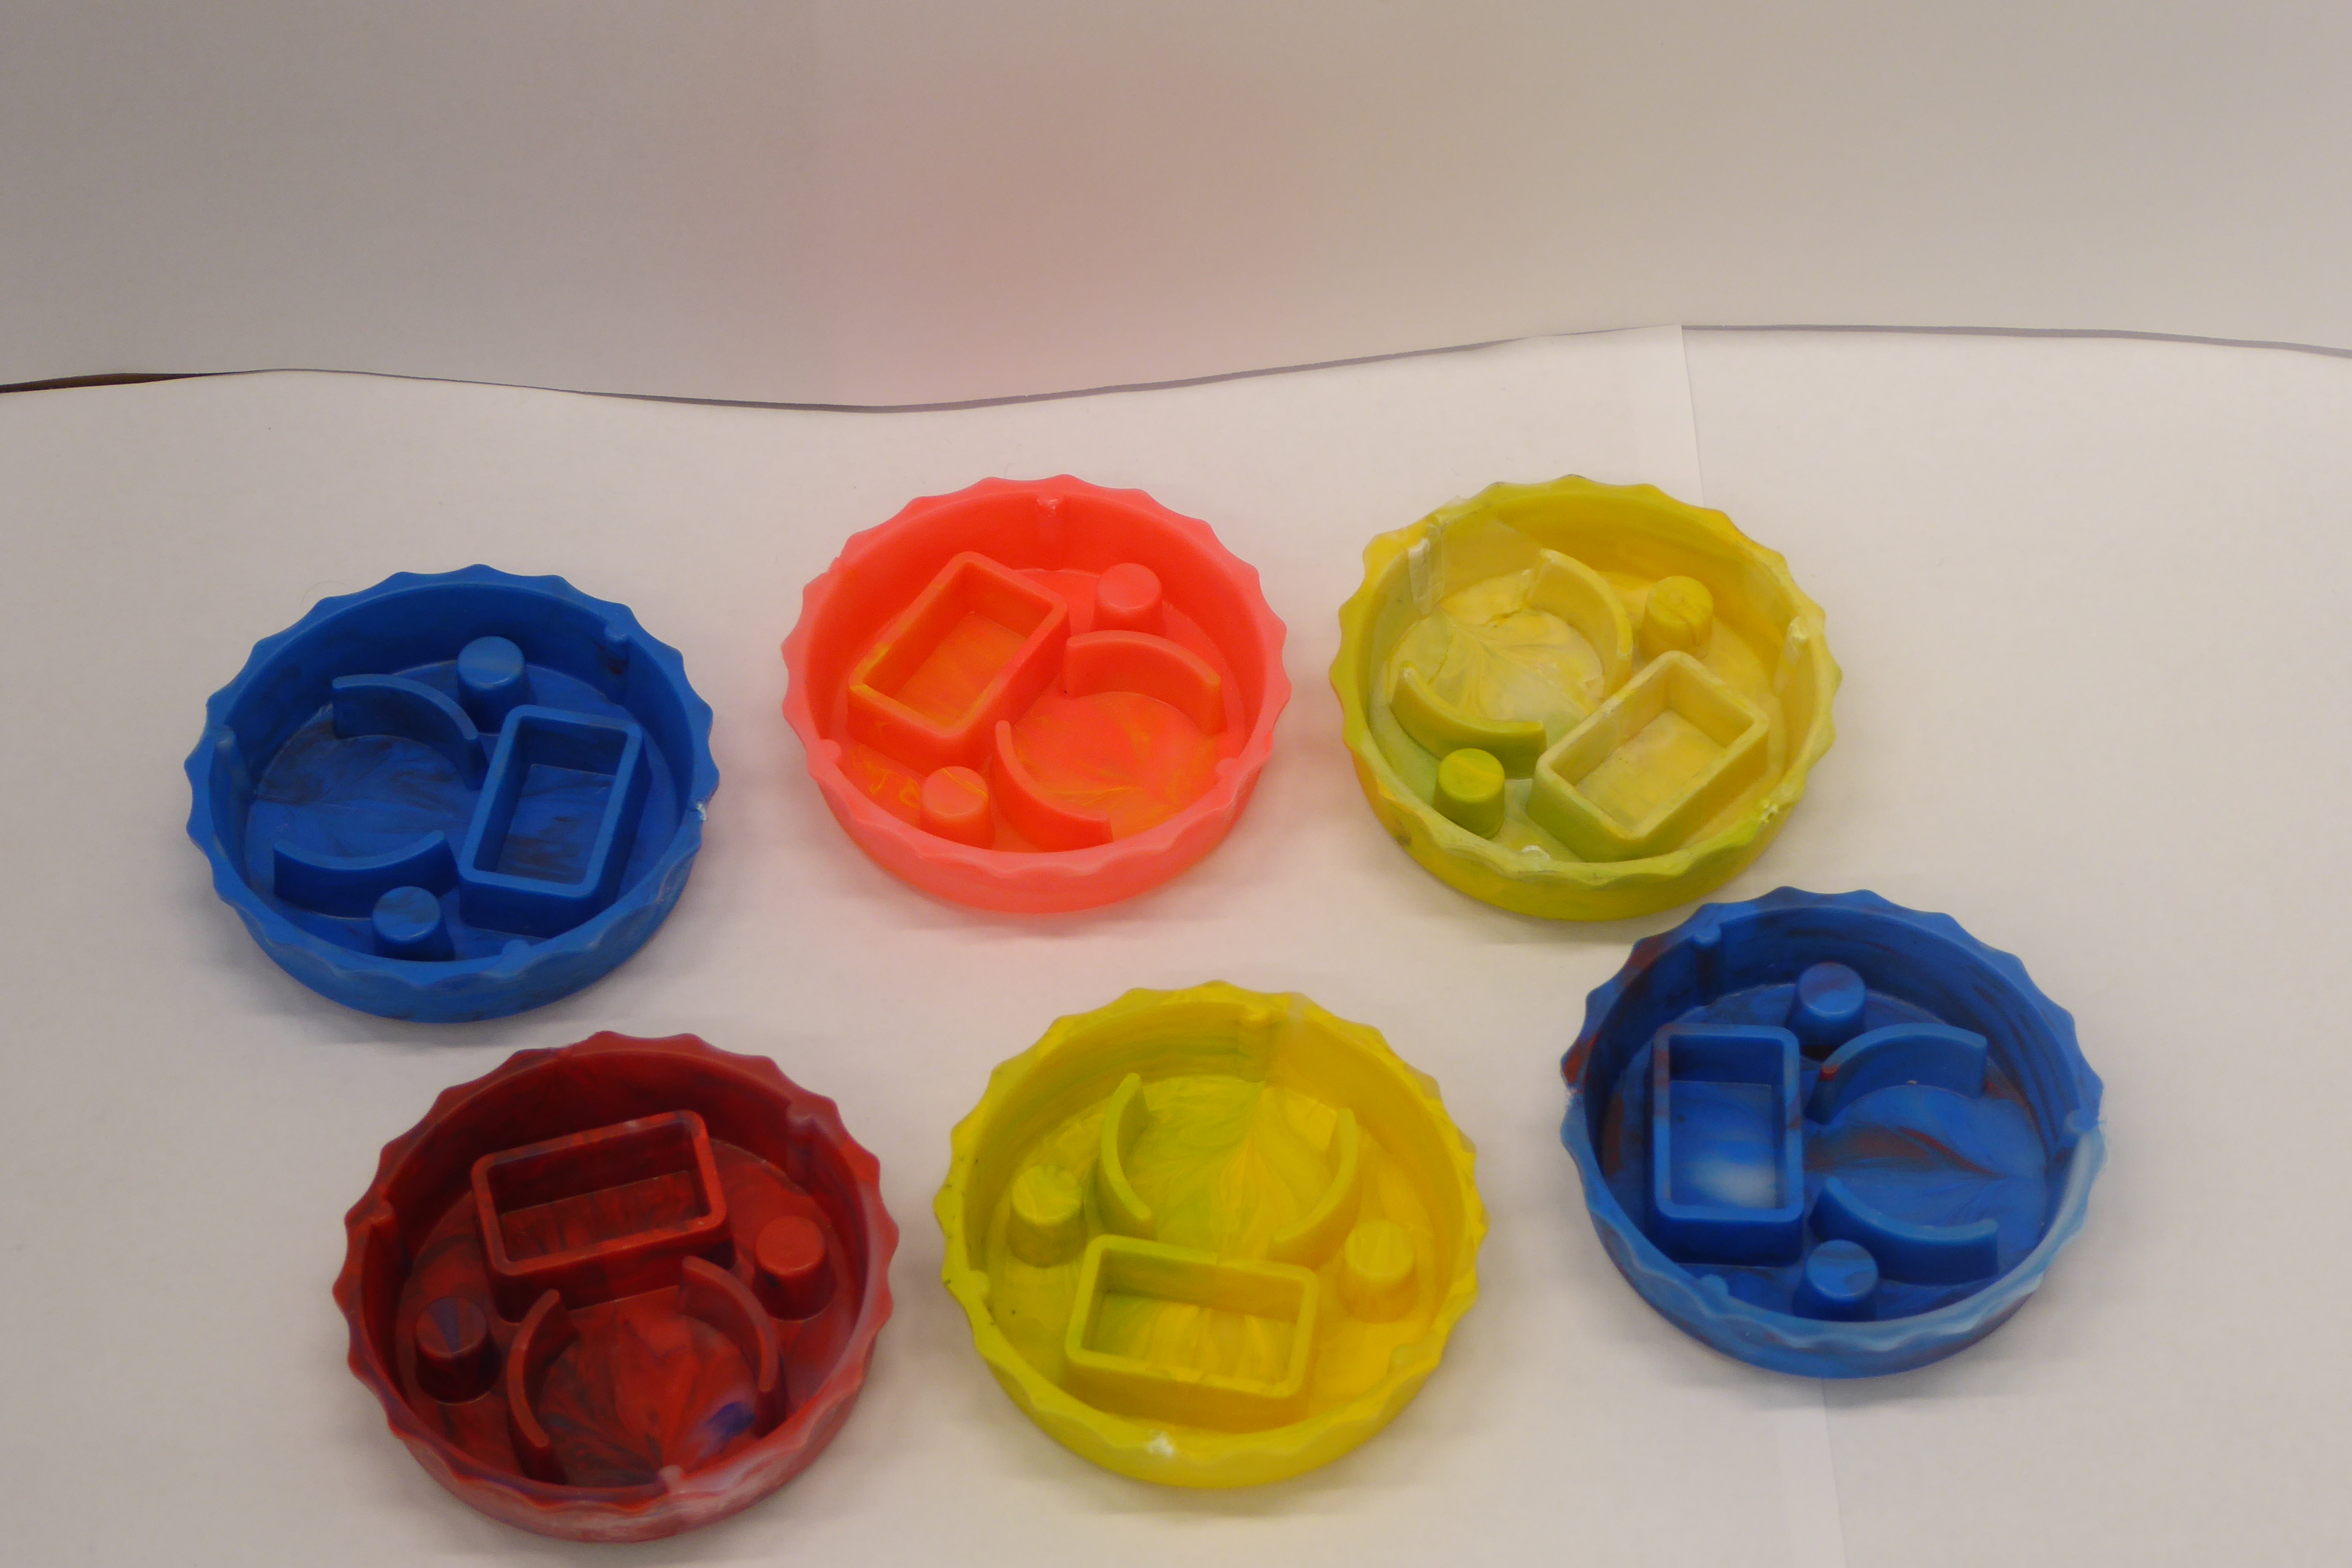
Label: Bottle Opener - Cover